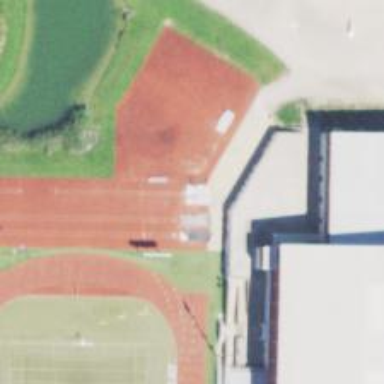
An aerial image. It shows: Athletics track located in leisure land area.